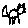
Label: cat